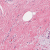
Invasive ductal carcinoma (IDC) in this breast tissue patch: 0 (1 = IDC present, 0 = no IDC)